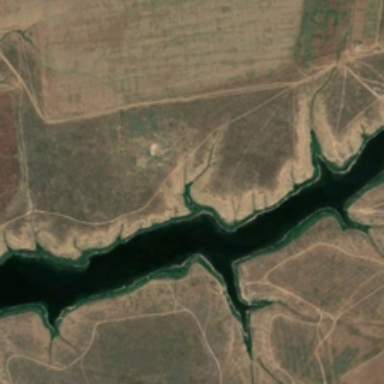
On both sides of the river is dense residential area .